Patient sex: F
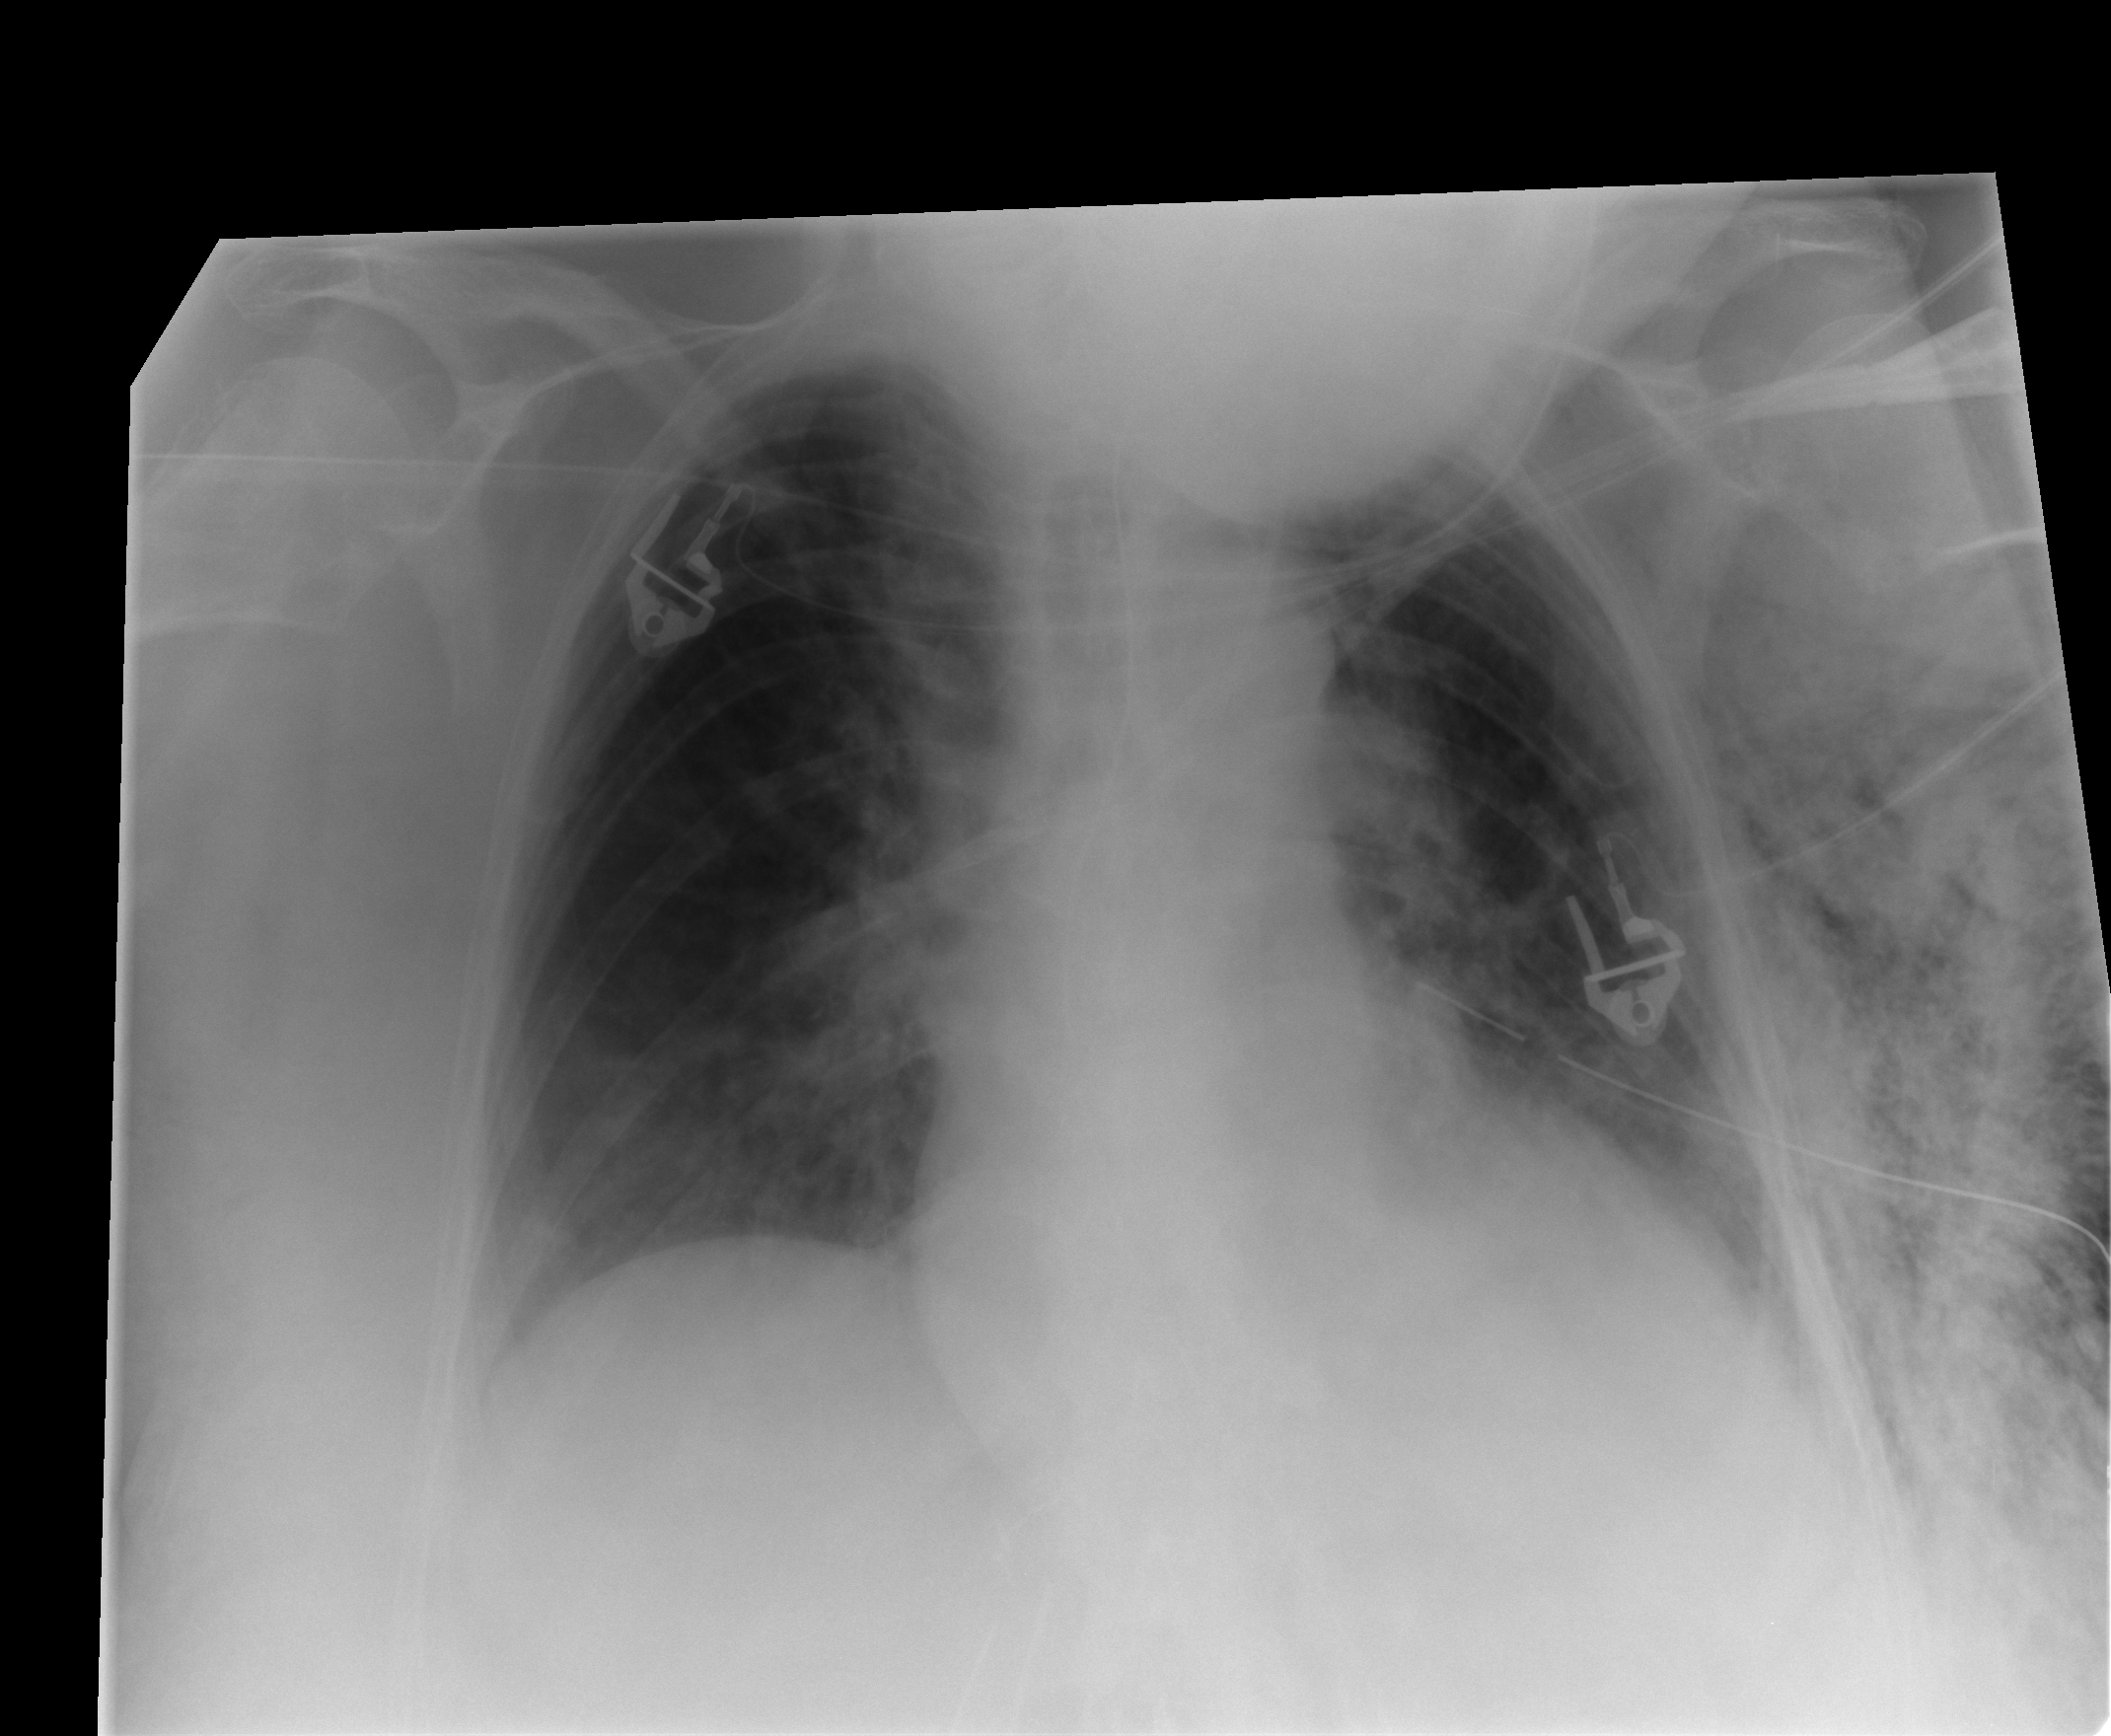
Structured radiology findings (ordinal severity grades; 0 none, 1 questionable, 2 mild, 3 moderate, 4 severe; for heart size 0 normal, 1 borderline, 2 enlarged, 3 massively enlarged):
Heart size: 1
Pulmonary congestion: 2
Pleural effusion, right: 1
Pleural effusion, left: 1
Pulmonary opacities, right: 0
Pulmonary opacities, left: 2
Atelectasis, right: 2
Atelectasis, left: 2